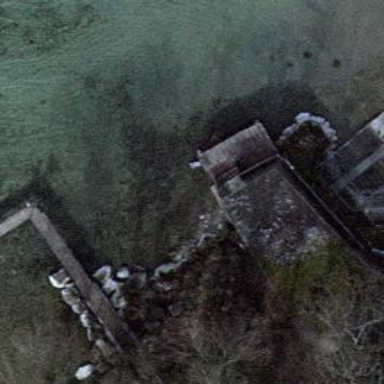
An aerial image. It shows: Man-made pier.